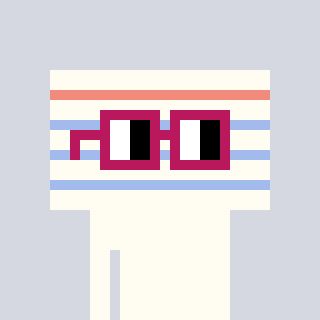
a pixel art character with square dark red glasses, a empty notebook page-shaped head and a teal-colored body on a cool background